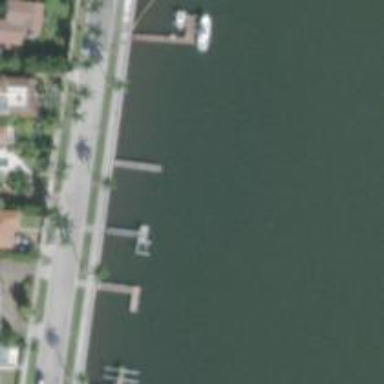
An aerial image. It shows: Man-made pier.